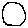
Label: circle